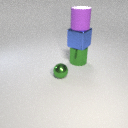
large green metal cylinder to the right of small green metal sphere